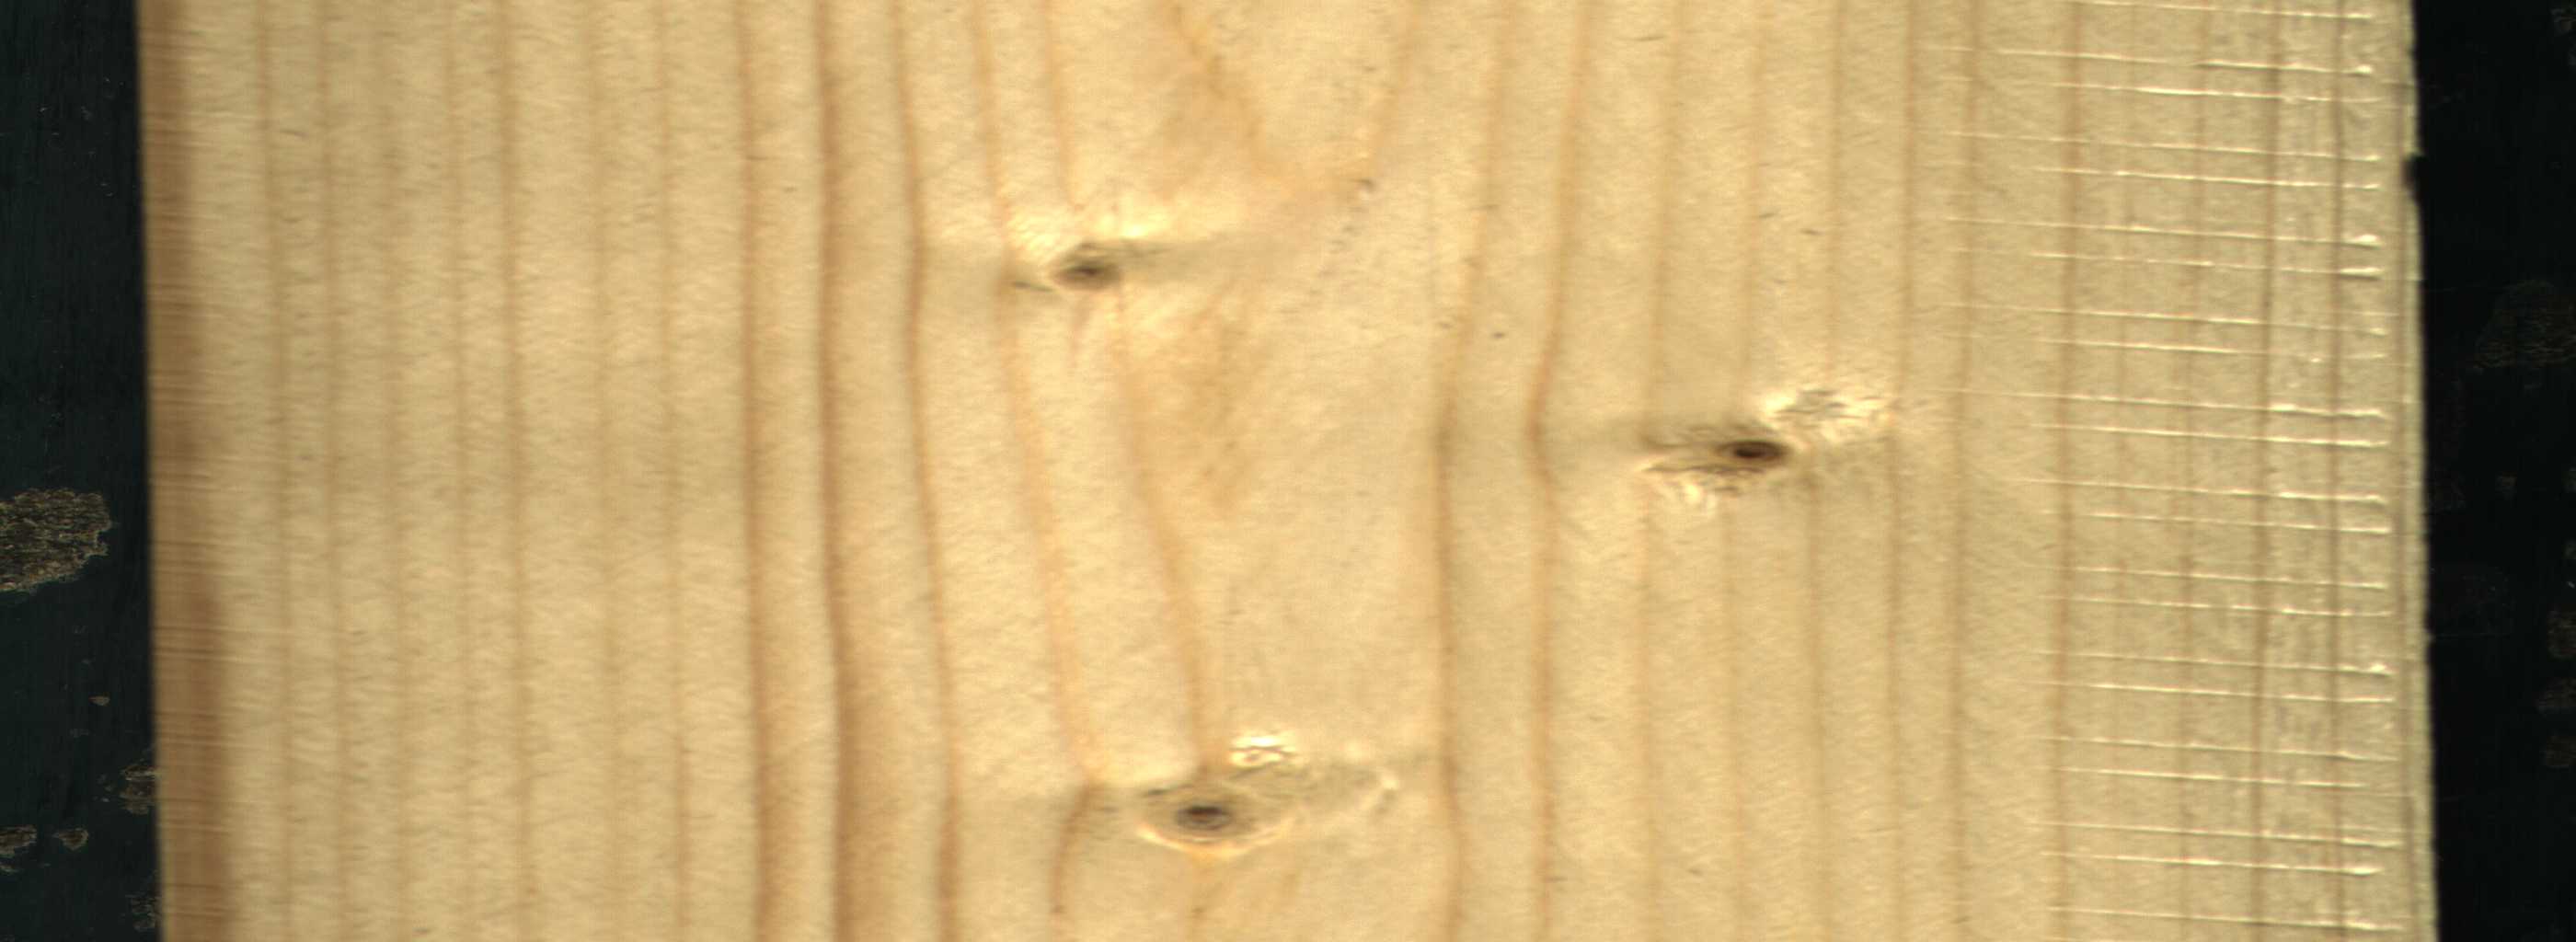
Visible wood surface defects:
Live_Knot
Live_Knot
Live_Knot